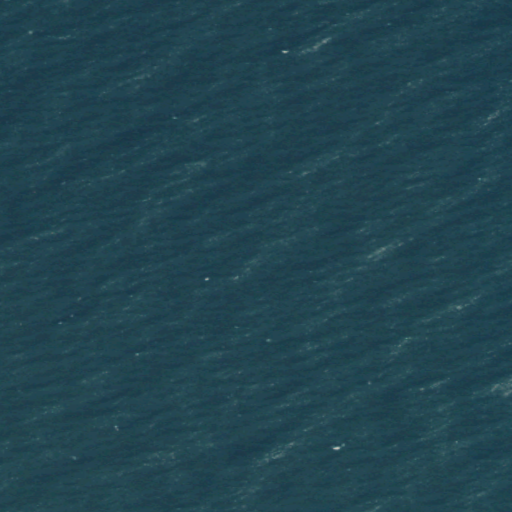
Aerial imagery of bar in Washington named Peacock Spit containing only open water